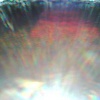
Label: sunburn